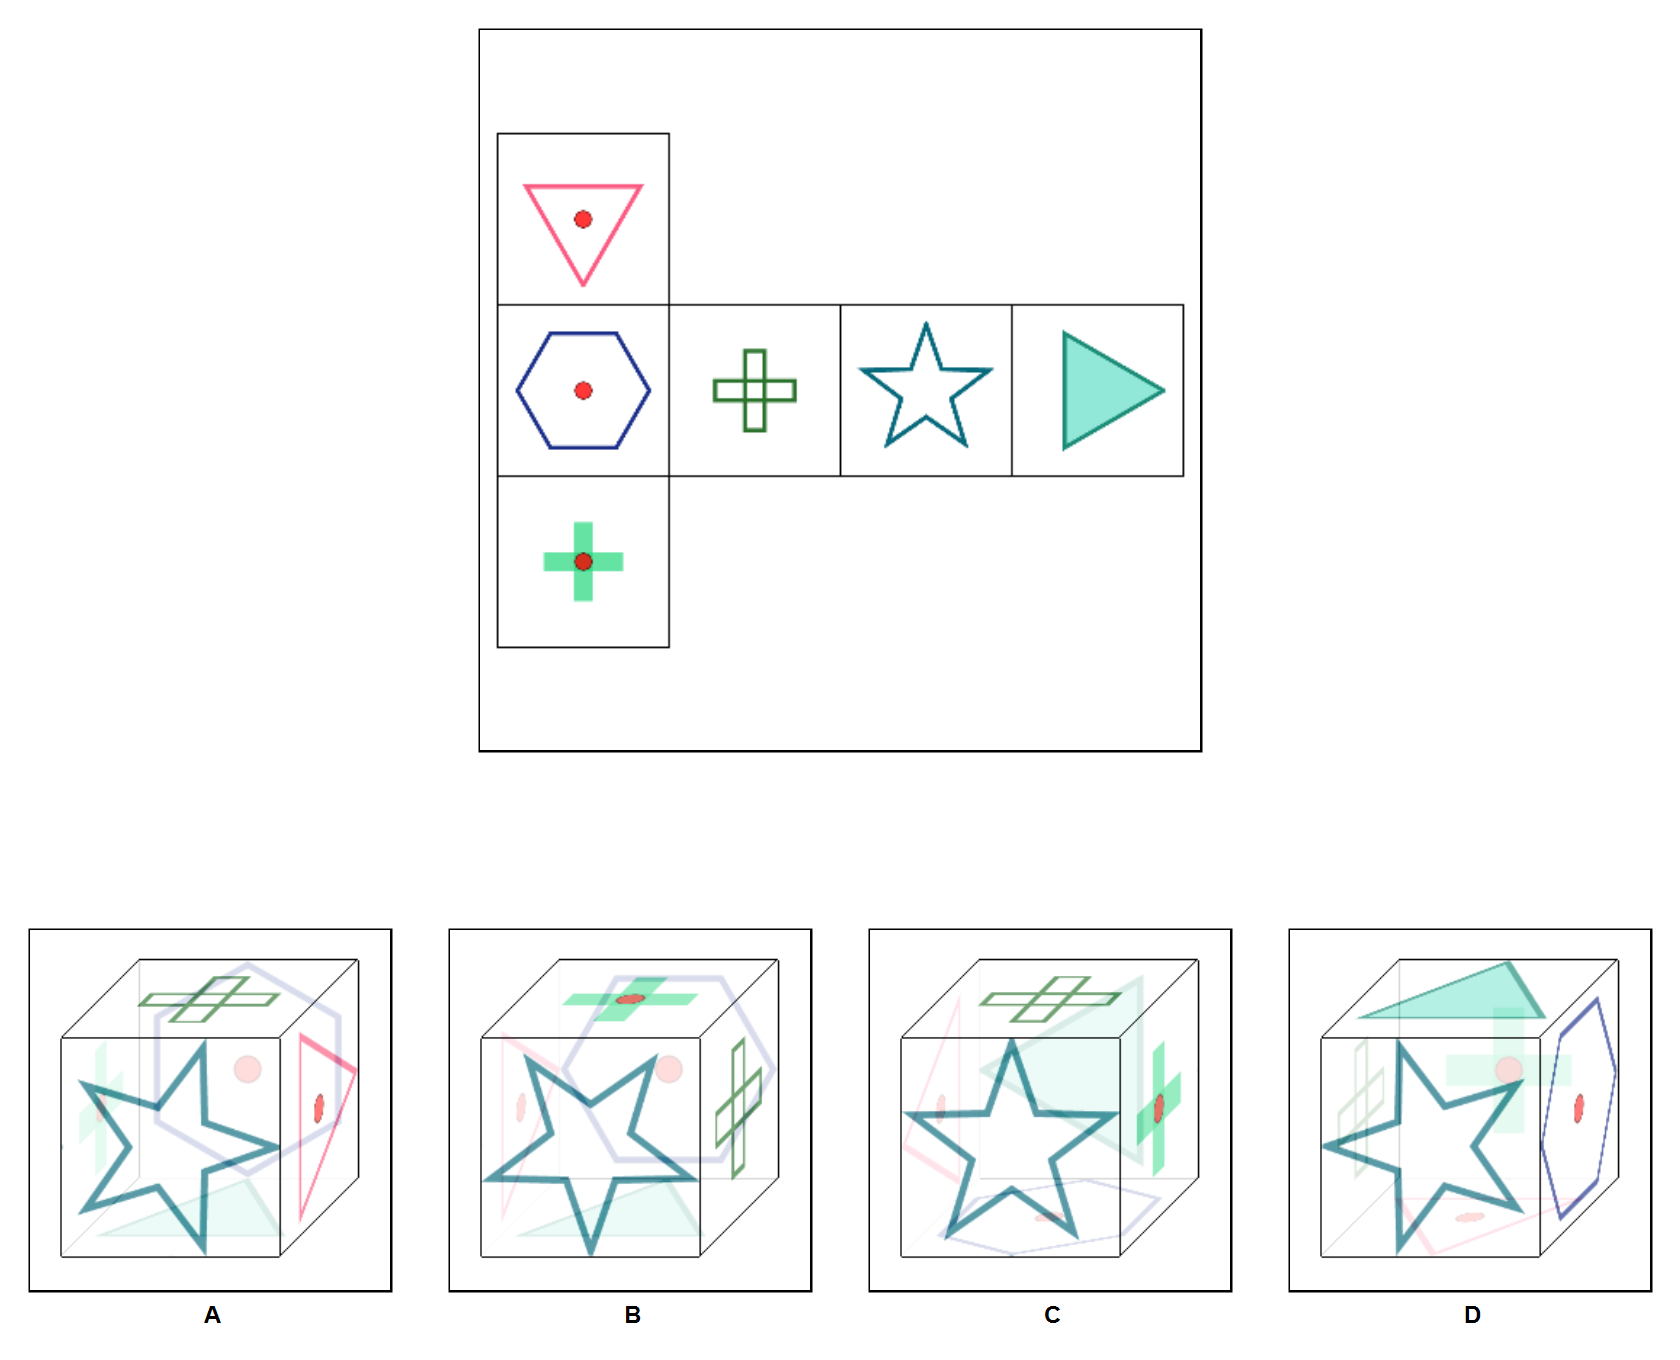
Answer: A